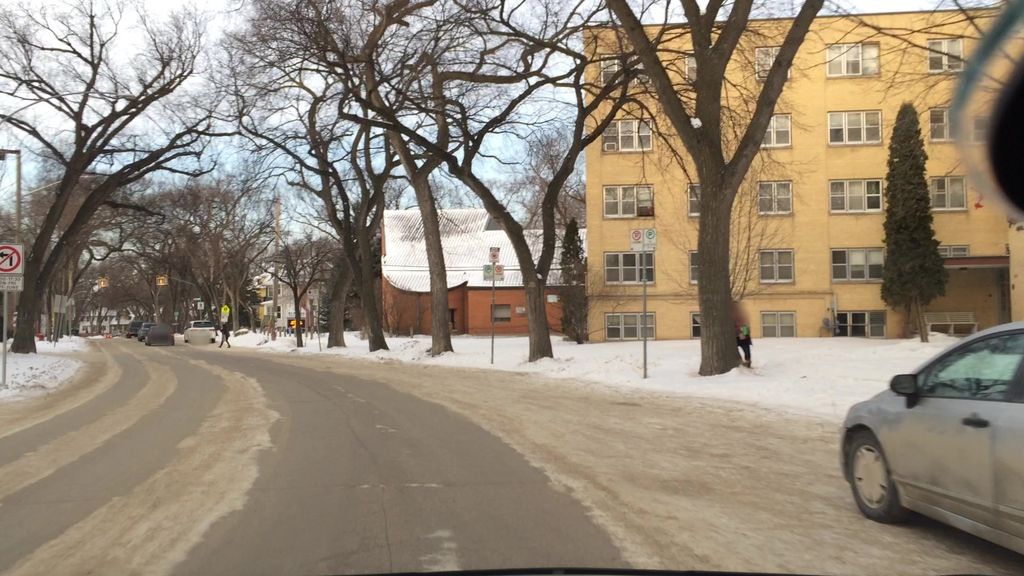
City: winnipeg